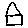
Label: house